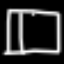
Label: square